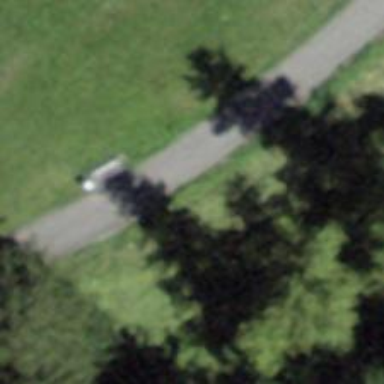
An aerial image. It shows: Bench.